Question: Somehow I managed to pull unique data from the list, but i am stuck with consolidation (merging data). I just created a sample file for easy understanding.

<URL>
Column A to E has data entered manually.
Formula used in H2 is '=IFERROR(INDEX($B$2:$B$11,MATCH(0,COUNTIF($H$1:H1,$B$2:$B$11),0)),"")' This one is array formula which must be entered by pressing Ctrl+Shift+Enter
So now, column H has unique values from list B2:B11
What I need now,
In Column I, I2 must show area where highest duties performed. Like suresh did 10 duties in Guj & 15 duties in MH, then I2 must be MH
Column J should show the total number of duties done by that person, so I used formula in J2 =SUMIF(B2:B11,$H2,E2:E11)
Column K, should show data in the format shown in image, i.e. Unit-post-duties then enter charachter &CHAR(10)& or comma would do the job. THIS ONE IS TRICKY, I have no idea how to achieve this.
I am on Office 2019 Pro Plus Version 1909 (Build 12001.20000 Click-to-Run), I cant afford Office 365 (So no dynamic array and no unique function)
Thanks for all the support.
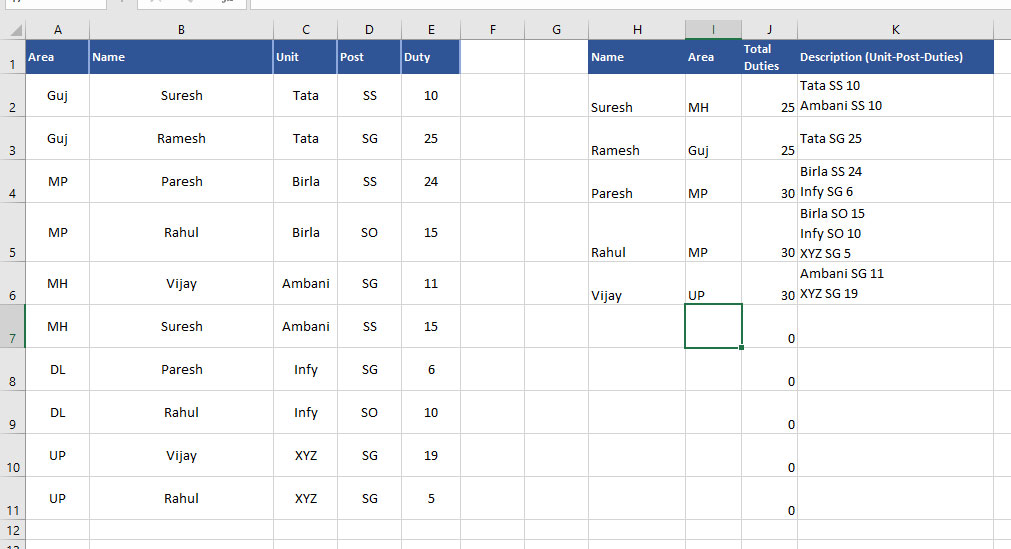
Answer: I solved my own question with the help of various forums and self experiments. Here is the solution.
First of all, make one helper column, Say F used as helper.
Formula for F2 is =C2&" "&D2&" "&E2&", "
Above formula joins text of C2, D2 & E2
Formula for H2 is
'''
=IFERROR(INDEX($B$2:$B$11,MATCH(0,COUNTIF($H$1:H1,$B$2:$B$11),0)),"")
'''
Above one is Array formula requires Ctrl + Shift + Enter to enter the formula
Now, column H has unique values from list B2:B11
Formula for I2 is
'''
=INDEX($A$2:$A$11,MATCH(MAX(IF($B$2:$B$11=$H2,$E$2:$E$11)),IF($B$2:$B$11=$H2,$E$2:$E$11),0))
'''
This is an Array formula requires Ctrl + Shift + Enter to enter the formula
This formula shows the area code where highest duties performed, If duties are same for some particular person then it shows the first one found.
Formula for J2 is '=SUMIF(B2:B11,$H2,E2:E11)'
Formula for K2 is
'''
=TEXTJOIN(CHAR(10),,IF(($B$2:$B$11=H2)*($F$2:$F$11<>"")=1,$F$2:$F$11,""))
'''
which is an array formula requires Ctrl + Shift + Enter to enter the formula
Thank you